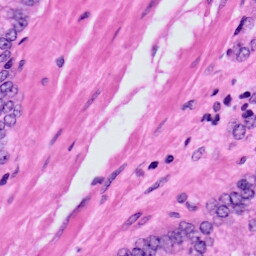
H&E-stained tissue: Prostate